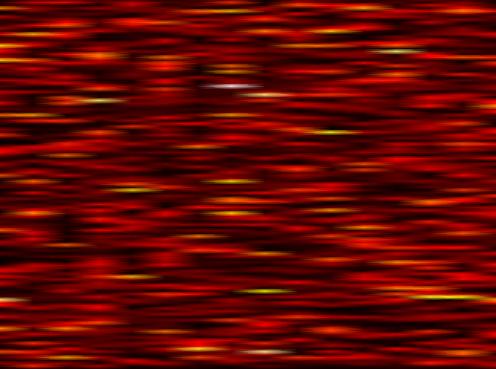
Label: OFDM